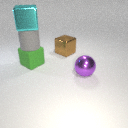
large green rubber cube in front of large brown metal cube